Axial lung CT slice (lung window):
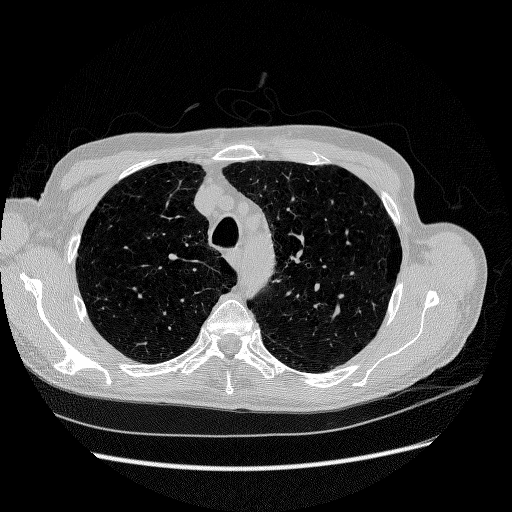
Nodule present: no